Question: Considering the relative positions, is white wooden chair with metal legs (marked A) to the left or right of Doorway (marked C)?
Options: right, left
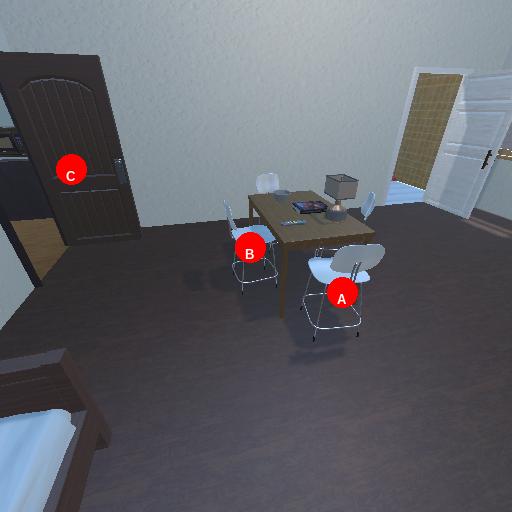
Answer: right